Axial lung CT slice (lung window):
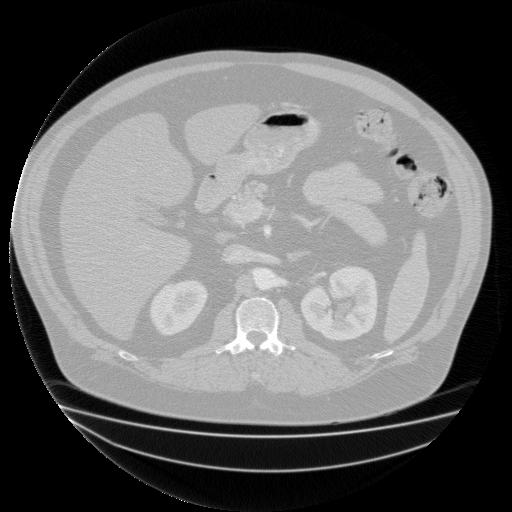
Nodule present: no